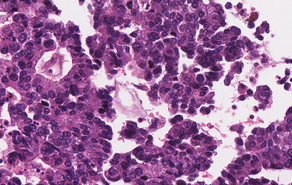
Tumor epithelial tissue: yes
Tumor-associated stroma tissue: no
Normal tissue: no